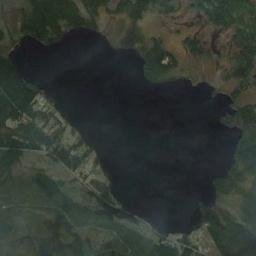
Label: lake